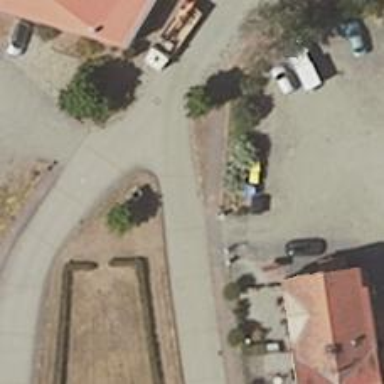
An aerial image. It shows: Residential road with concrete surface.